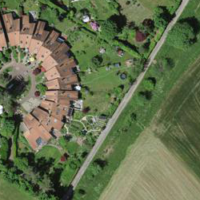
EUNIS habitat code: 55
Species observed at this site:
Lythrum salicaria